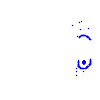
Particle: kaon